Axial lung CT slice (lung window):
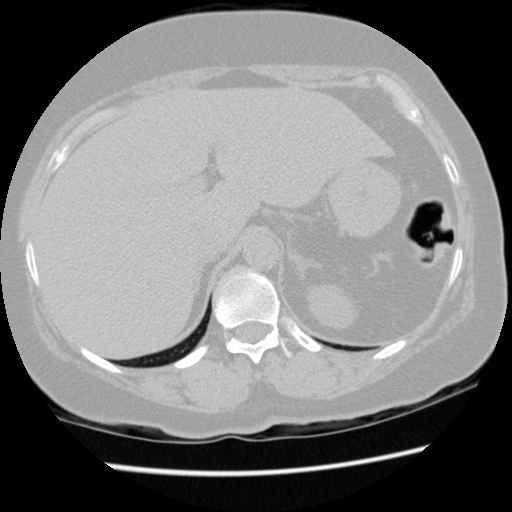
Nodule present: no